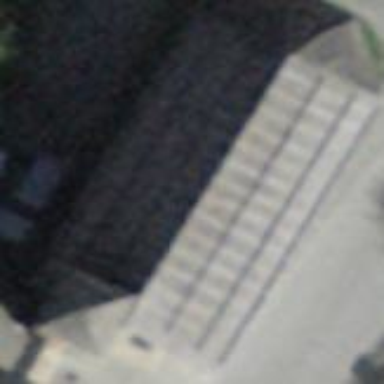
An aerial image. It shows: Chapel that serves as place of worship.